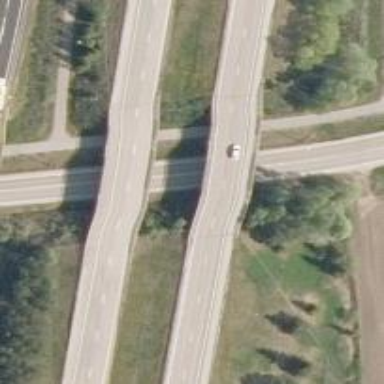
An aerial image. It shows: Asphalt motorway.